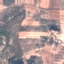
Land use / land cover: PermanentCrop